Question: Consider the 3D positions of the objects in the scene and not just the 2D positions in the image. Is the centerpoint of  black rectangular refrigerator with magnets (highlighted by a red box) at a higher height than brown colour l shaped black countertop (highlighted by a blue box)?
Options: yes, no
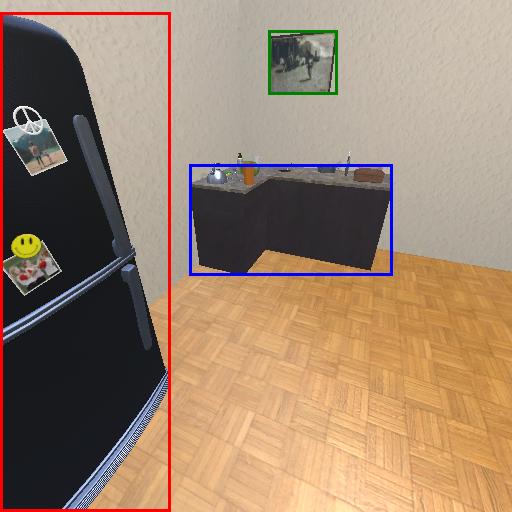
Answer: yes